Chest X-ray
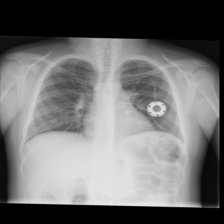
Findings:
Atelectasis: negative
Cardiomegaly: negative
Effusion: negative
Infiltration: negative
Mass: negative
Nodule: negative
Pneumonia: negative
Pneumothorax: negative
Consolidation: negative
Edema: negative
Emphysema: negative
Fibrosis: negative
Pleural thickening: negative
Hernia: negative